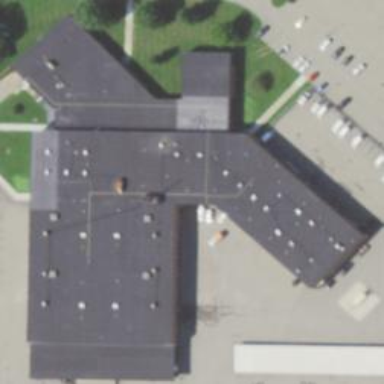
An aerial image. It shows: Building.